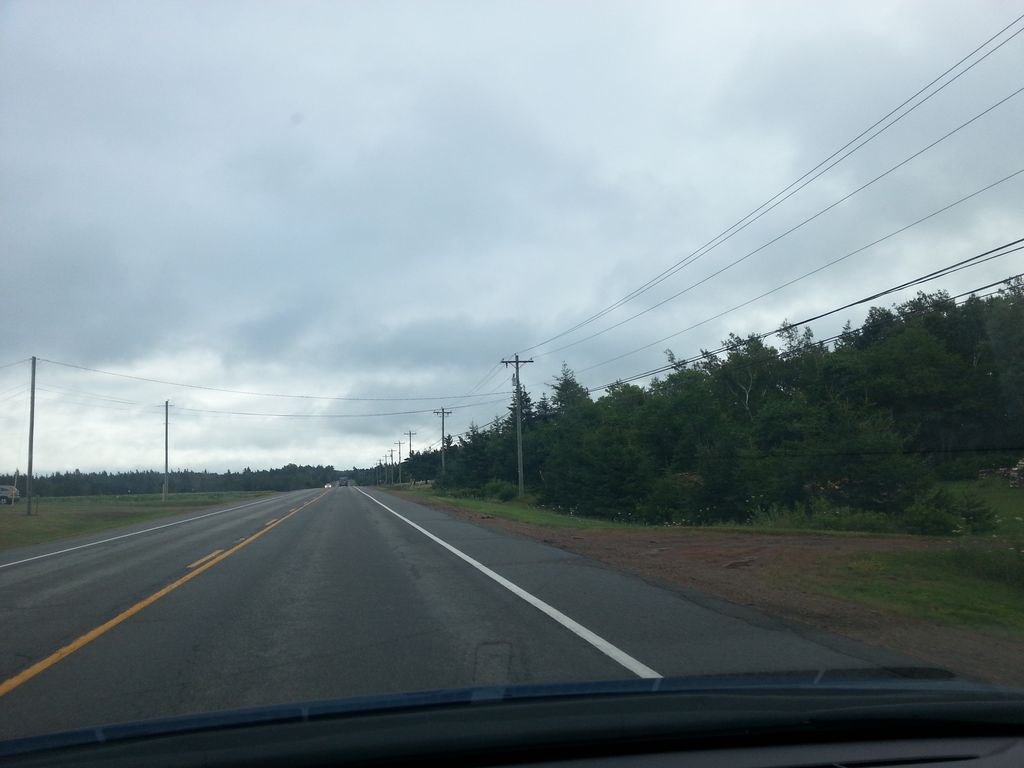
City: charlottetown